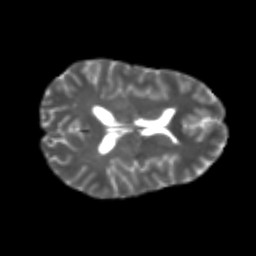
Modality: T2w
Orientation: axial
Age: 23
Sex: female
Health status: healthy
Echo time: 0.074 s